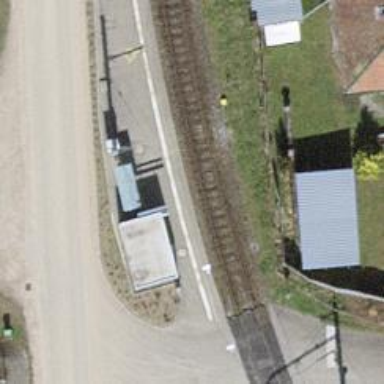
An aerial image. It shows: Light rail stop position with railway stop for public transport.